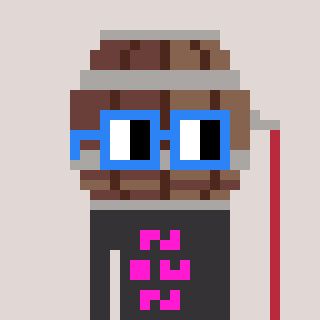
a pixel art character with square blue glasses, a wine barrel-shaped head and a grayscale-colored body on a warm background